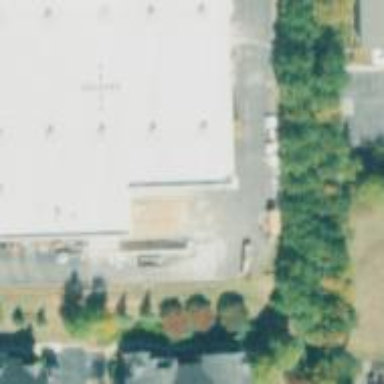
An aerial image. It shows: Building housing storage rental shop.